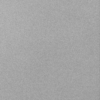
Label: dusty